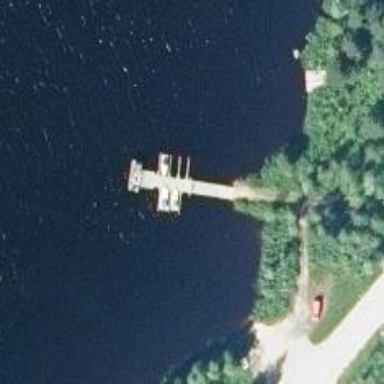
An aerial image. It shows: Man-made pier.